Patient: sex F, age 65
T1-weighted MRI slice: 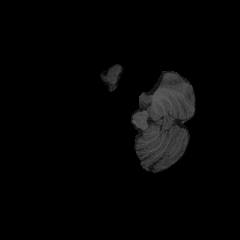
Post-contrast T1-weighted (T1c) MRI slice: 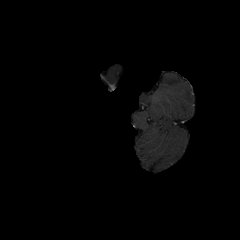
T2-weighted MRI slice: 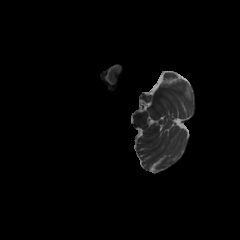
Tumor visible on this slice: no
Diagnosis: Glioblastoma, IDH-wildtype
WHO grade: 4